Question: > Question updated with new code
I am trying to write a WebGL shader that will draw a <URL>. I am using THREE.js to create a 'Plane' mesh and have the material be a 'ShaderMaterial' that will draw the map on it.
For those who don't know a tilemap exported by the <URL> as json will give a 'data' attribute for each layer; it contains an array of numerical values, each of which is the tile index in the tileset like:
'''
"data": [5438, 5436, 5437, 5438, 5436, 5437, 5438, 5436, 5437, 5438, 845, ...]
'''
Since my tilemap is 256 by 256 tiles, the array is 65536 elements in length. Each element's value refers to a tile in the tilemap, where the indexes are defined like:
<URL>
<URL>
So index 0 of the tilemap refers to tile 5438 where they are counted like above. The indexes represent which tile in the tilemap has that tile from the tileset, where they are counted in the same manner.
Here is how I am creating the material, plane, and mesh:
'''
this.size = new THREE.Vector2(256, 256);
this.tileSize = new THREE.Vector2(16, 16);
this._material = new THREE.ShaderMaterial({
uniforms: this._uniforms,
vertexShader: this.vShader,
fragmentShader: this.fShader,
transparent: (this.opacity === 0)
});
this._plane = new THREE.PlaneGeometry(
this.size.x * this.tileSize.x,
this.size.y * this.tileSize.y
);
this._mesh = new THREE.Mesh(this._plane, this._material);
'''
And finally the uniforms, and shaders. Basically I need to map the data element to an actual tile in the tileset and draw it. In order to get the 'data' array into the shader I am loading it as a 'THREE.DataTexture' and treating it as a texture.
Here is my second attempt:
'''
//Shaders
var vShader = [
'varying vec2 pixelCoord;',
'varying vec2 texCoord;',
'uniform vec2 layerSize;',
'uniform vec2 tilesetSize;',
'uniform vec2 inverseTilesetSize;',
'uniform vec2 tileSize;',
'uniform vec2 inverseTileSize;',
'uniform float scale;',
'void main(void) {',
' pixelCoord = (uv * layerSize) * tileSize * scale;', //pixel we are at
' texCoord = pixelCoord * inverseTilesetSize * inverseTileSize;', //calculate the coord on this map
' gl_Position = projectionMatrix * modelViewMatrix * vec4(position, 1.0);',
'}'
].join('
');
var fShader = [
//"precision highp float;",
'varying vec2 pixelCoord;',
'varying vec2 texCoord;',
'uniform vec2 tilesetSize;',
'uniform vec2 inverseTilesetSize;',
'uniform vec2 tileSize;',
'uniform vec2 inverseTileSize;',
'uniform vec2 numTiles;',
'uniform float scale;',
'uniform sampler2D tileset;',
'uniform sampler2D tileIds;',
//I store the tile IDs as a texture (1 float value = rgba)
//this will decode the rgba values back into a float ID
'highp float decode32(highp vec4 rgba) {',
' const vec4 bit_shift = vec4(1.0/(256.0*256.0*256.0), 1.0/(256.0*256.0), 1.0/256.0, 1.0);',
' float depth = dot(rgba, bit_shift);',
' return depth;',
'}',
'void main(void) {',
' vec4 tileId = texture2D(tileIds, texCoord);', //grab this tileId from the layer data
' tileId.rgba = tileId.abgr;', //flip flop due to endianess
//I find that this value is always '0 < tileValue < 1', I think my 'decode32' sucks...
' float tileValue = decode32(tileId);', //decode the vec4 into the float ID
' vec2 tileLoc = vec2(mod(tileValue, numTiles.y), floor(tileValue / numTiles.y));', //convert the ID into x, y coords
' vec2 coord = floor(tileLoc * 256.0) * tileSize;', //coord in the tileset
' vec2 offset = mod(pixelCoord, tileSize);', //how much to draw
' gl_FragColor = texture2D(tileset, (coord + offset) * inverseTilesetSize);', //grab tile from tilset
'}'
].join('
');
'''
And the uniforms, and the data texture:
'''
//tried making this 256 x 256 like it is conceptually,
//and also tried 65536 x 1 like the data structure
this.dataTex = new THREE.DataTexture(
this.data,
this.data.length, //width (65536)
1, //height (1)
THREE.RGBAFormat, //format
THREE.UnsignedByteType, //type
THREE.UVMapping, //mapping
THREE.ClampToEdgeWrapping, //wrapS
THREE.ClampToEdgeWrapping, //wrapT
THREE.NearestFilter, //magFilter
THREE.NearestMipMapNearestFilter //minFilter
);
this.dataTex.needsUpdate = true;
this._uniforms = window._uniforms = {
layerSize: { type: 'v2', value: this.size },
tilesetSize: { type: 'v2', value: new THREE.Vector2(this.tileset.image.width, this.tileset.image.height) },
inverseTilesetSize: { type: 'v2', value: new THREE.Vector2(1 / this.tileset.image.width, 1 / this.tileset.image.height) },
tileSize: { type: 'v2', value: this.tileSize },
inverseTileSize: { type: 'v2', value: new THREE.Vector2(1 / this.tileSize.x, 1 / this.tileSize.y) },
numTiles: { type: 'v2', value: new THREE.Vector2(this.tileset.image.width / this.tileSize.x, this.tileset.image.height / this.tileSize.y) },
scale: { type: 'f', value: 1 / this.scale },
tileset: { type: 't', value: this.tileset },
tileIds: { type: 't', value: this.dataTex },
repeatTiles: { type: 'i', value: this.repeat ? 1 : 0 }
};
'''
So when this renders I just get the first tile of the tileset repeated over and over:

Not sure what is causing it, but since it is at position '0, 0' I think I have a zero messing with me somewhere.
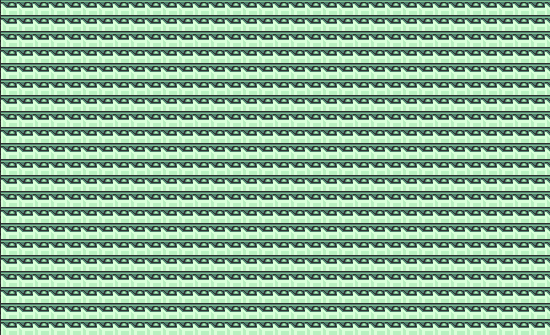
Answer: Finally have a working solution, my biggest problem was packing my array of floats into a texture then later decoding. I had forgotten that when the bytes are loaded from the data texture they are "normalized". This means each values is divided by 255 to clamp it to [0, 1]. After shifting the bits I needed to multiply by 255.0 to denormalize.
I also read somewhere that webgl floats are 24-bit not 32-bit, so I changed my encode and decode algorithms to only use the RGB channels.
Now it successfully packs an array of ints (or floats) into a 'Uint8Array', passes that to webgl as a texture and uses it properly:
:
'''
var array = [5438, 5436, 5437, 5438, 5436, 5437, ...],
arrayBuff = new ArrayBuffer(array.length * 3),
array8 = new Uint8Array(arrayBuff);
for(var i = 0, y = 0, il = array.length; i < il; ++i, y += 3) {
var value = array[i];
array8[y + 0] = (value & 0x000000ff);
array8[y + 1] = (value & 0x0000ff00) >> 8;
array8[y + 2] = (value & 0x00ff0000) >> 16;
}
dataTex = new THREE.DataTexture(
array8,
this.size.x, //width
this.size.y, //height
THREE.RGBFormat, //format
THREE.UnsignedByteType, //type
THREE.UVMapping, //mapping
THREE.ClampToEdgeWrapping, //wrapS
THREE.ClampToEdgeWrapping, //wrapT
THREE.NearestFilter, //magFilter
THREE.NearestMipMapNearestFilter //minFilter
);
dataTex.needsUpdate = true;
'''
:
'''
var vShader = [
'varying vec2 pixelCoord;',
'varying vec2 texCoord;',
'uniform vec2 mapSize;',
'uniform vec2 inverseLayerSize;',
'uniform vec2 inverseTileSize;',
'void main(void) {',
' pixelCoord = (uv * mapSize);',
' texCoord = pixelCoord * inverseLayerSize * inverseTileSize;',
' gl_Position = projectionMatrix * modelViewMatrix * vec4(position, 1.0);', //hand this position to WebGL
'}'
].join('
');
var fShader = [
'varying vec2 pixelCoord;',
'varying vec2 texCoord;',
'uniform vec2 inverseTilesetSize;',
'uniform vec2 tileSize;',
'uniform vec2 numTiles;',
'uniform sampler2D tileset;',
'uniform sampler2D tileIds;',
'float decode24(const in vec3 rgb) {',
' const vec3 bit_shift = vec3((256.0*256.0), 256.0, 1.0);',
' float fl = dot(rgb, bit_shift);', //shift the values appropriately
' return fl * 255.0;', //denormalize the value
'}',
'void main(void) {',
' vec3 tileId = texture2D(tileIds, texCoord).rgb;', //grab this tileId from the layer data
' tileId.rgb = tileId.bgr;', //flip flop due to endianess
' float tileValue = decode24(tileId);', //decode the normalized vec3 into the float ID
' vec2 tileLoc = vec2(mod(tileValue, numTiles.x) - 1.0, floor(tileValue / numTiles.x));', //convert the ID into x, y coords;
' tileLoc.y = numTiles.y - 1.0 - tileLoc.y;', //convert the coord from bottomleft to topleft
' vec2 offset = floor(tileLoc) * tileSize;', //offset in the tileset
' vec2 coord = mod(pixelCoord, tileSize);', //coord of the tile.
' gl_FragColor = texture2D(tileset, (offset + coord) * inverseTilesetSize);', //grab tile from tileset
'}'
].join('
');
'''
:
'''
this._uniforms = window._uniforms = {
mapSize: { type: 'v2', value: new THREE.Vector2(this.size.x * this.tileSize.x, this.size.y * this.tileSize.y) },
inverseLayerSize: { type: 'v2', value: new THREE.Vector2(1 / this.size.x, 1 / this.size.y) },
inverseTilesetSize: { type: 'v2', value: new THREE.Vector2(1 / this.tileset.image.width, 1 / this.tileset.image.height) },
tileSize: { type: 'v2', value: this.tileSize },
inverseTileSize: { type: 'v2', value: new THREE.Vector2(1 / this.tileSize.x, 1 / this.tileSize.y) },
numTiles: { type: 'v2', value: new THREE.Vector2(this.tileset.image.width / this.tileSize.x, this.tileset.image.height / this.tileSize.y) },
tileset: { type: 't', value: this.tileset },
tileIds: { type: 't', value: this.dataTex }
};
'''